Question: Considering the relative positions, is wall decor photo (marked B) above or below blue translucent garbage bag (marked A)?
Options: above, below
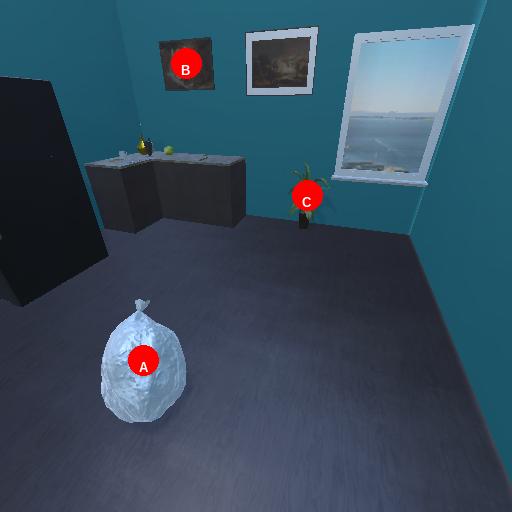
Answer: above